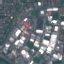
Land use / land cover: Industrial